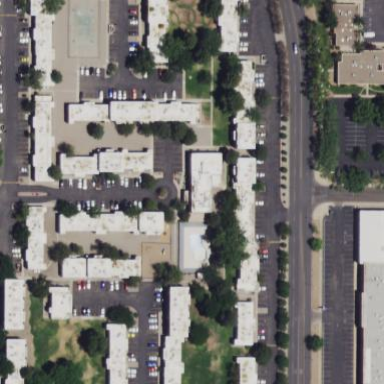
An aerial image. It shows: Residential area with apartments.